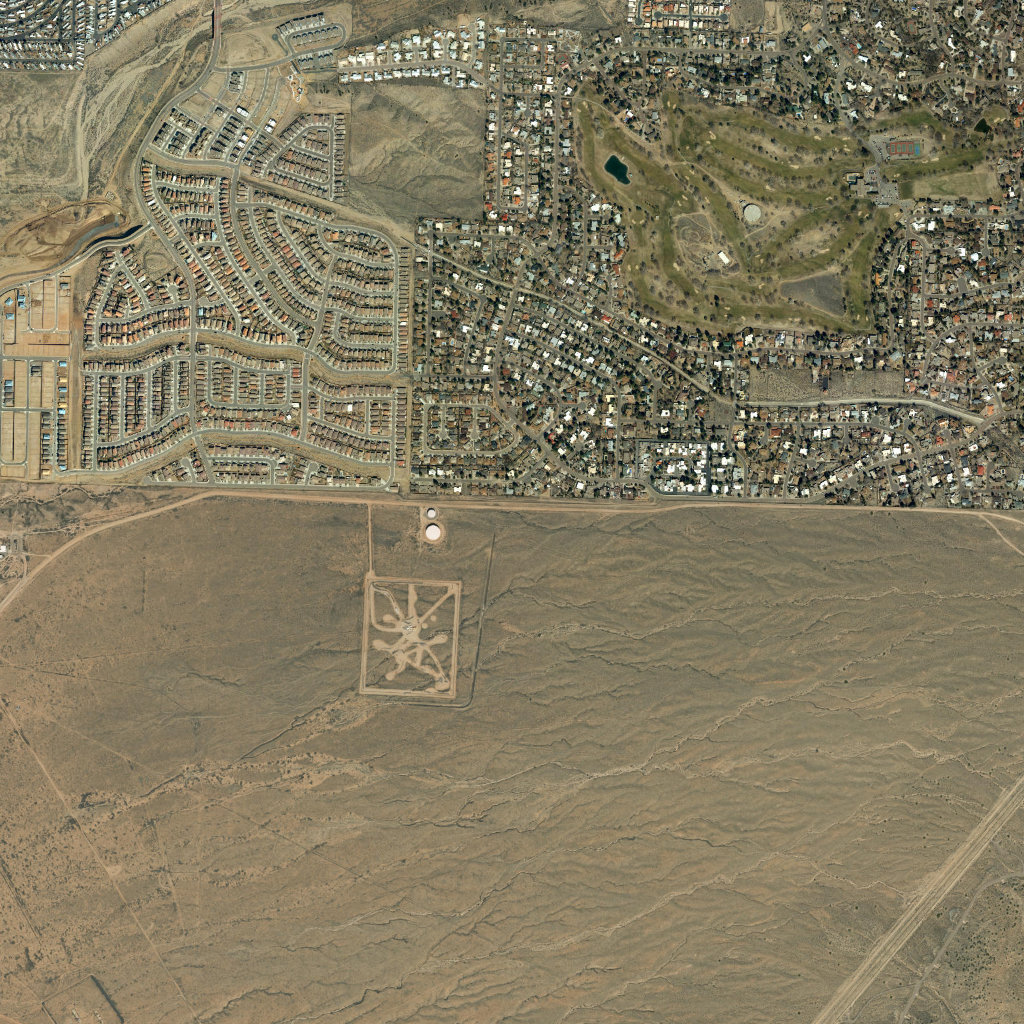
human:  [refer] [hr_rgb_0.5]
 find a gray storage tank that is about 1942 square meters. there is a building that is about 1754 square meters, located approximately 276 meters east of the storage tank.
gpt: <box>[[72, 19, 74, 21, 0]]</box>

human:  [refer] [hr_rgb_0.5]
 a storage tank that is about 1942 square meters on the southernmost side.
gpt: <box>[[72, 19, 74, 21, 0]]</box>